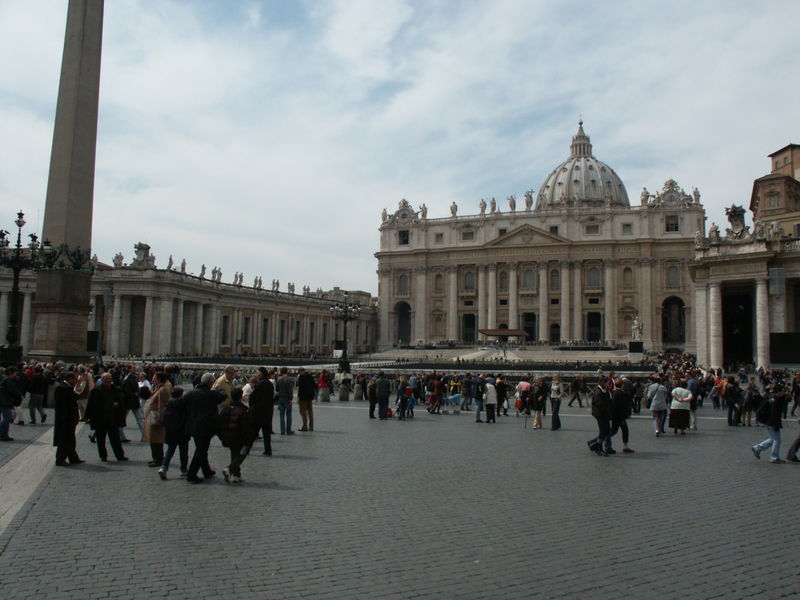
Titel: Petersplatz in Rom
Künstler: Giovanni Lorenzo Bernini
Standort: Rom, S. Pietro (EU - I - Latium)
Schlagwörter: himmel, wolken, menschen, fenster, laterne, säule, säulen, barock, stein, steine, kirche, skulptur, fassade, italien, pflaster, platz, besucher, kuppel, papst, anbau, foto, dom, leinwand, rom, portal, skulpturen, obelisk, audienz, vatikan, porticus, manschen, gläubige, petersdom, kolonaden, petersplatz, touristen, bernini, 1650, baslilika, sicherheitskontrolle